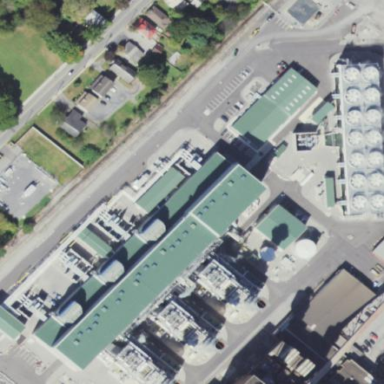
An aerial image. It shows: Power plant.